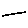
Label: line